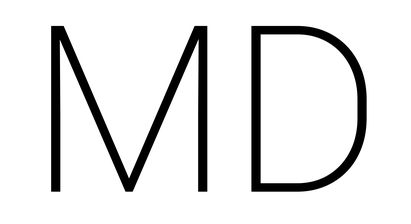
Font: Roboto_ExtraLight